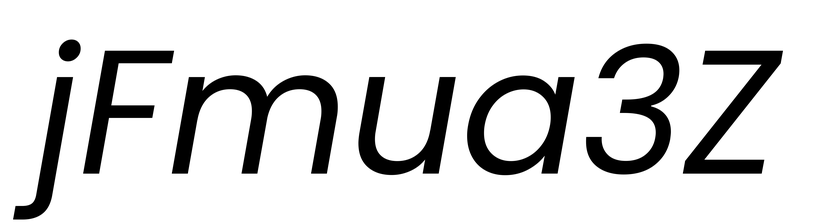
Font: Poppins-Italic